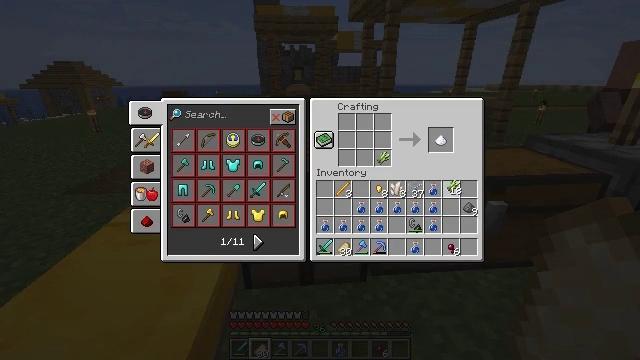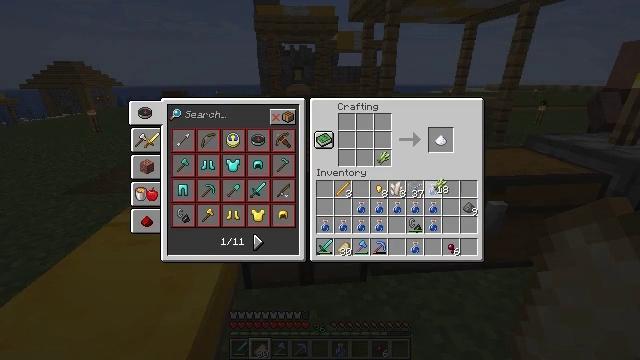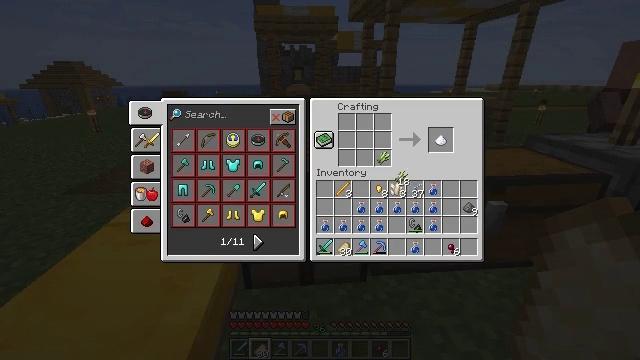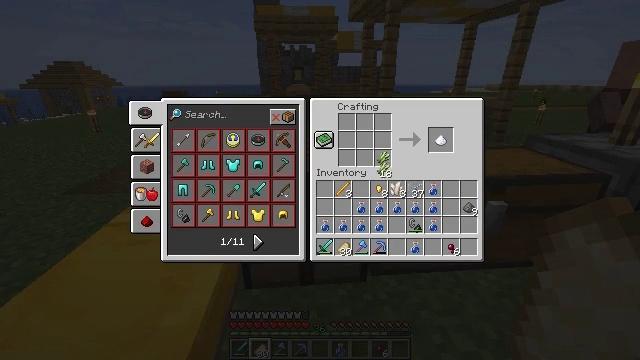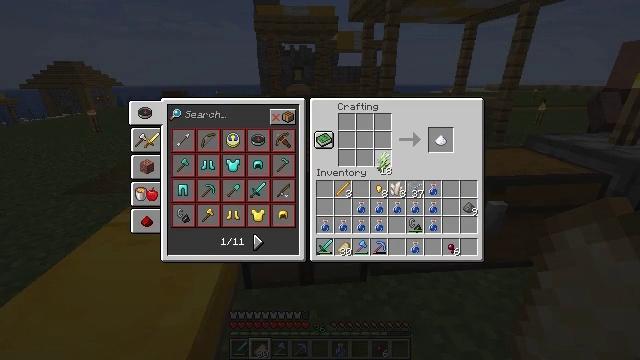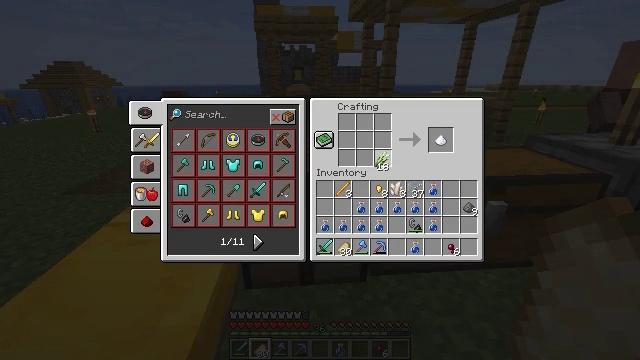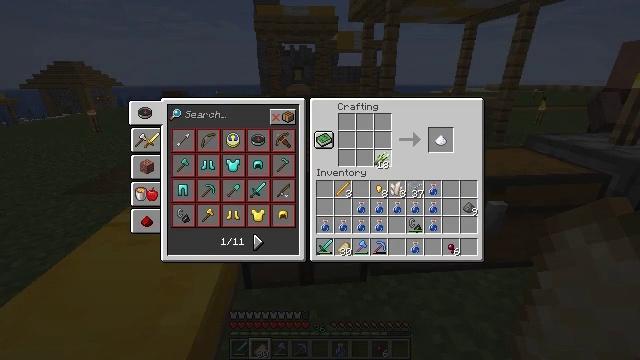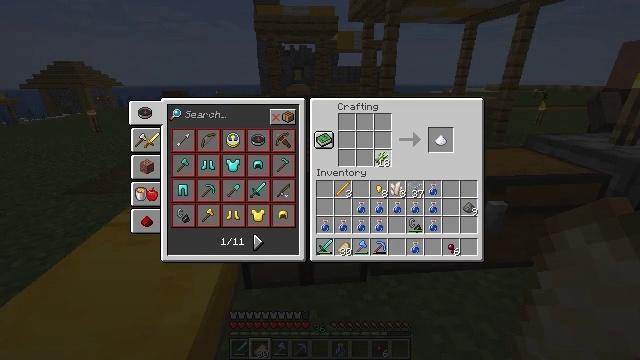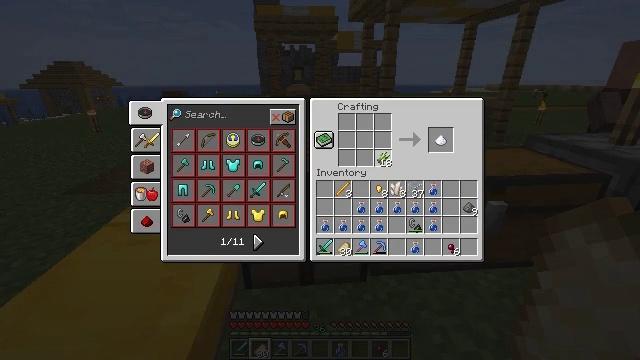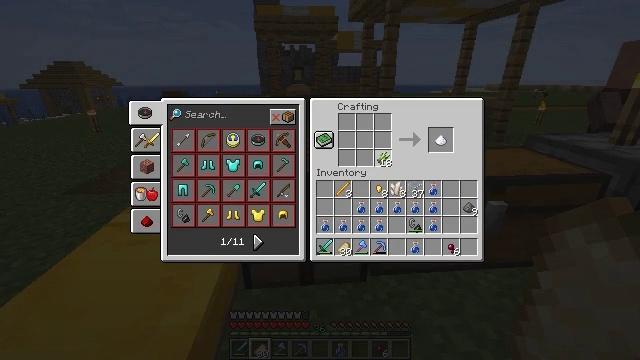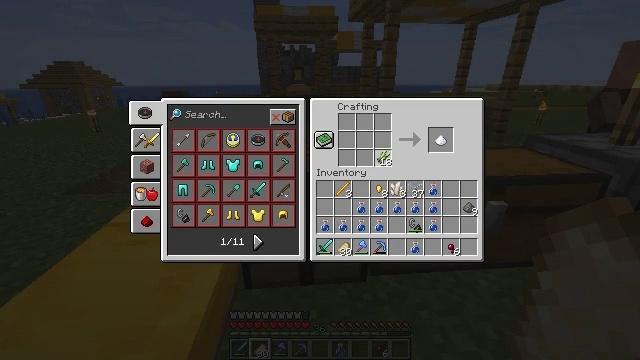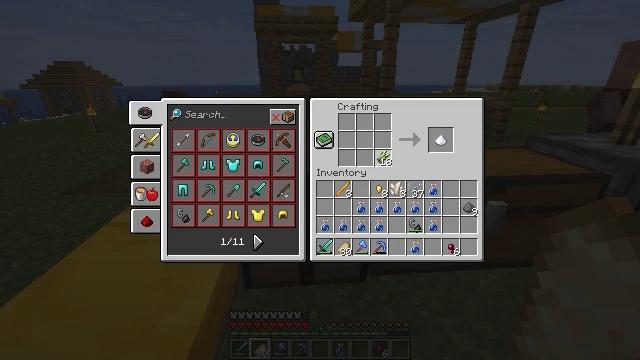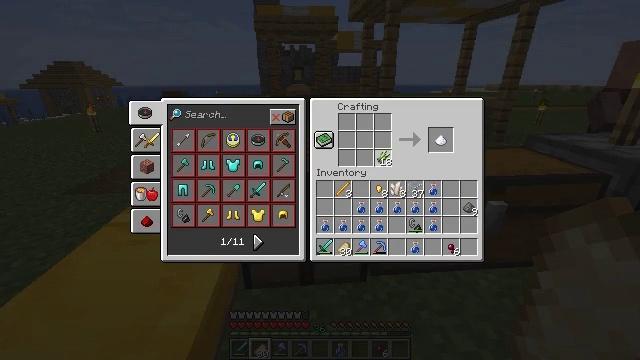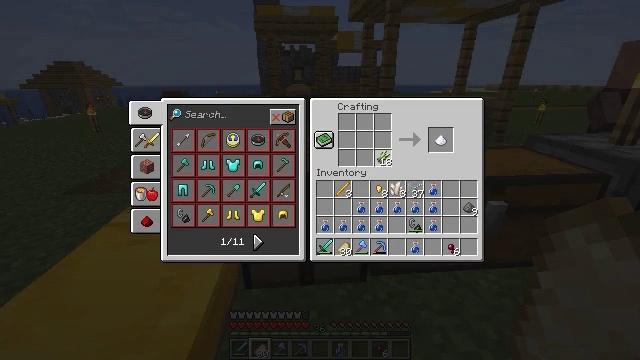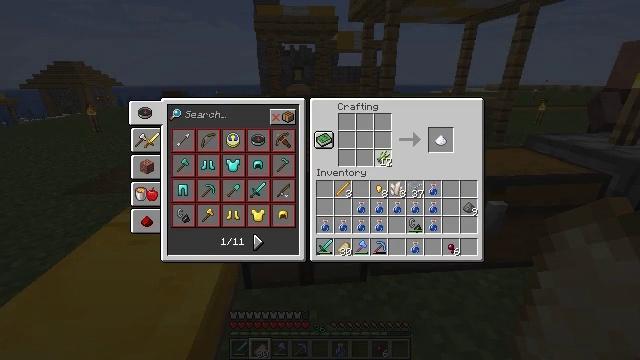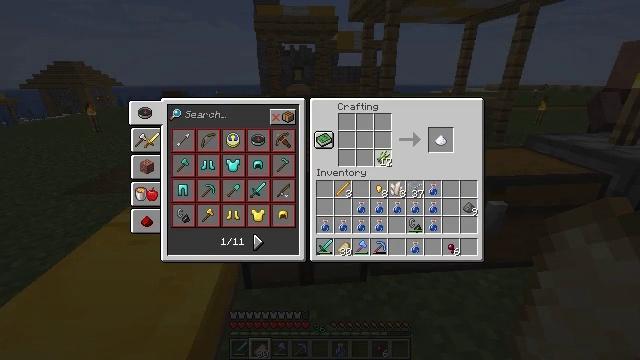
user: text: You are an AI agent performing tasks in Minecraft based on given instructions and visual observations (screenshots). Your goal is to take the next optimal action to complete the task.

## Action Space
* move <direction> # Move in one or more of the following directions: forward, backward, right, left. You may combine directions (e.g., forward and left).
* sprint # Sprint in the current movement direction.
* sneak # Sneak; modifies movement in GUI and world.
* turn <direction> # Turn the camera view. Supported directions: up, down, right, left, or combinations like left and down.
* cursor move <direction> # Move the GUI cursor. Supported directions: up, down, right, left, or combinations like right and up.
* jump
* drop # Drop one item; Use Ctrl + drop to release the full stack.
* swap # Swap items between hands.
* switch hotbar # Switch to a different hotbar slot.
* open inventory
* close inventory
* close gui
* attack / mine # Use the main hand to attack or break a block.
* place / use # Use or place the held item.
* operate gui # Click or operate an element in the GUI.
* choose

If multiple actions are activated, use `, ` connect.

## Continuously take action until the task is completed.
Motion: motion action
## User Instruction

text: Turn sugarcane into sugar.
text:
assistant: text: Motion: cursor move left
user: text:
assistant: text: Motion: cursor move left and up
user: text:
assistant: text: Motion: cursor move left and up
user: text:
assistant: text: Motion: no_op
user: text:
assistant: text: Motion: no_op
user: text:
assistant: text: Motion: no_op
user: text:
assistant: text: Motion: no_op
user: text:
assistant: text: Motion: no_op
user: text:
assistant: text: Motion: no_op
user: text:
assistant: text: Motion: no_op
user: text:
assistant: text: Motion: choose
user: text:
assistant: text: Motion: choose
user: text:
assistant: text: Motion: choose
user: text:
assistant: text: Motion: no_op
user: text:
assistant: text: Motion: choose
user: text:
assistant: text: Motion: choose
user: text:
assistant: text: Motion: choose
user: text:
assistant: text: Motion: choose
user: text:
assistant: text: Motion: choose
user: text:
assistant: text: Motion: choose
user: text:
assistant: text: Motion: no_op
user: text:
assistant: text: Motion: cursor move right
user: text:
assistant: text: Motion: cursor move right
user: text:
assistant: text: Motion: cursor move right
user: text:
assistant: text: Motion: no_op
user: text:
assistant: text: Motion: no_op
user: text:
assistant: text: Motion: no_op
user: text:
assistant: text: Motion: no_op
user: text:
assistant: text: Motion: no_op
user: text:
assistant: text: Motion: no_op